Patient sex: M
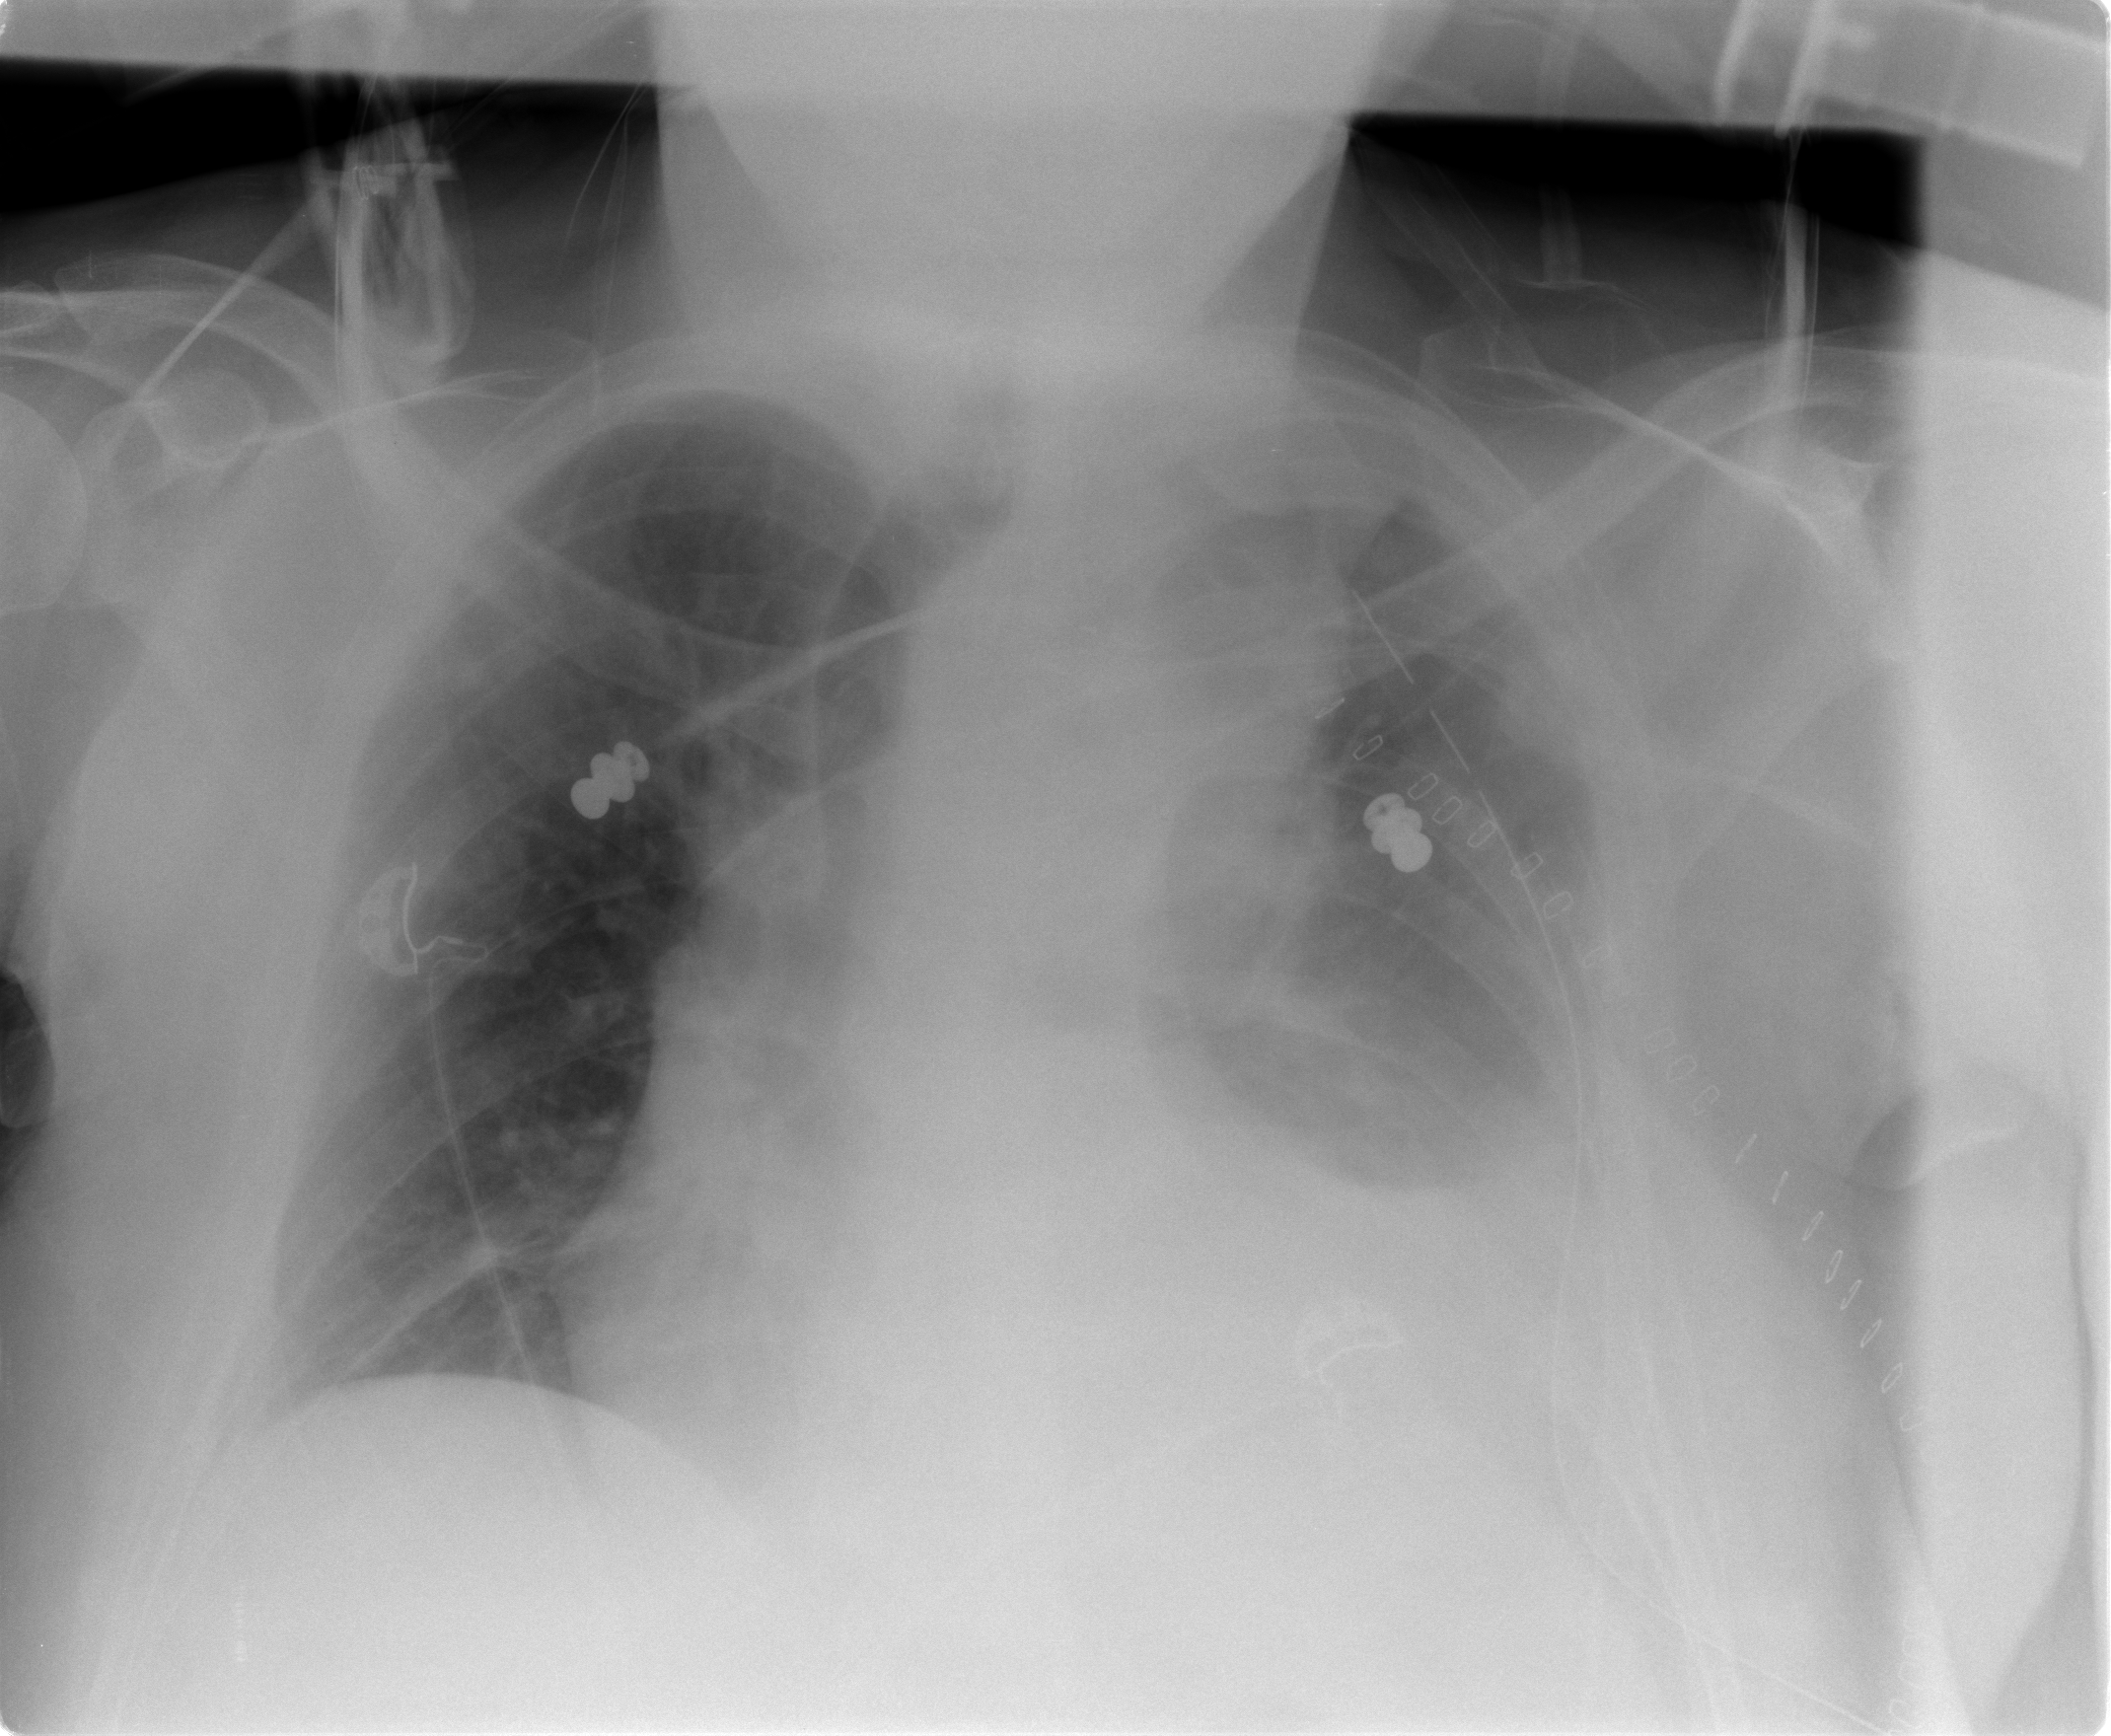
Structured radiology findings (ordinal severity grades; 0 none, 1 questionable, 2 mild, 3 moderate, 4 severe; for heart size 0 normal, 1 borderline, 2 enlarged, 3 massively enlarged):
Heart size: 2
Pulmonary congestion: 0
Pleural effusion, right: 0
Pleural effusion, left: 2
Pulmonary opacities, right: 0
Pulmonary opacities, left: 0
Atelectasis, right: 0
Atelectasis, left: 2